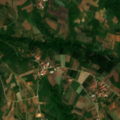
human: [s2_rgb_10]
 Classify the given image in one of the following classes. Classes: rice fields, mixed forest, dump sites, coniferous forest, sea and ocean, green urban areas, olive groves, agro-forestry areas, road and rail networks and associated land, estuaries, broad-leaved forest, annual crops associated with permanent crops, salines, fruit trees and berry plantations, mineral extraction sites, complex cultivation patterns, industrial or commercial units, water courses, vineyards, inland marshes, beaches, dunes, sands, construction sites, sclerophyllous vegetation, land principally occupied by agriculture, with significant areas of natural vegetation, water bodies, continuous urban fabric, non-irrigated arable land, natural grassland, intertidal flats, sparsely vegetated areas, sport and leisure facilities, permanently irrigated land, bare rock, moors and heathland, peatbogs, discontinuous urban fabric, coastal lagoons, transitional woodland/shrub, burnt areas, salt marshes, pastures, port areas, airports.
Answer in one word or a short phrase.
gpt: complex cultivation patterns, land principally occupied by agriculture, with significant areas of natural vegetation, broad-leaved forest